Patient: sex M, age 67
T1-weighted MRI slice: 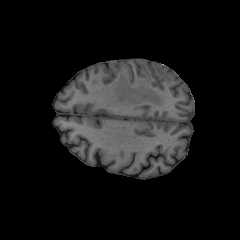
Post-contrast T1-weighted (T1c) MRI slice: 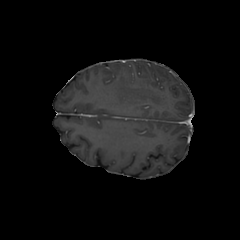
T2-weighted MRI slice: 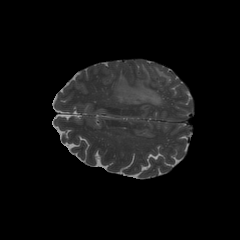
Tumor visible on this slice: yes
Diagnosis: Glioblastoma, IDH-wildtype
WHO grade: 4